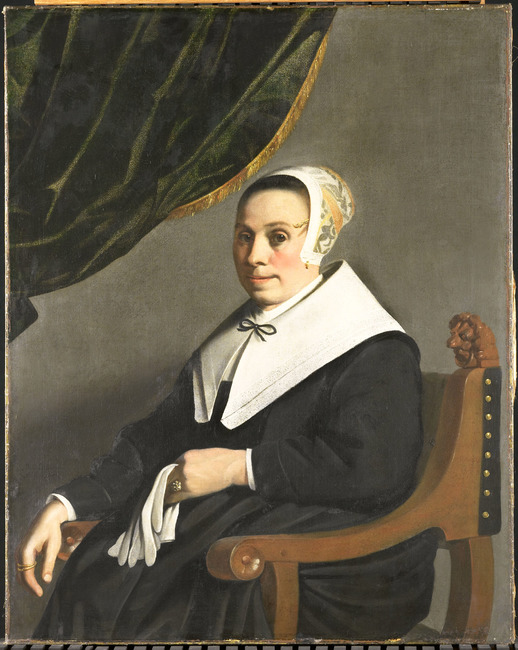
Title: Portrait of a woman
Artist: Michiel Nouts
Earliest date: 1656
Latest date: 1656
Genre: painting
Iconography: Gloves
Keywords: woman's portrait, knee-length portrait, head to the left, body facing left, sitting, facing front, mutche, rabat collar, glove/gloves in hand, chair, drapery (representation)